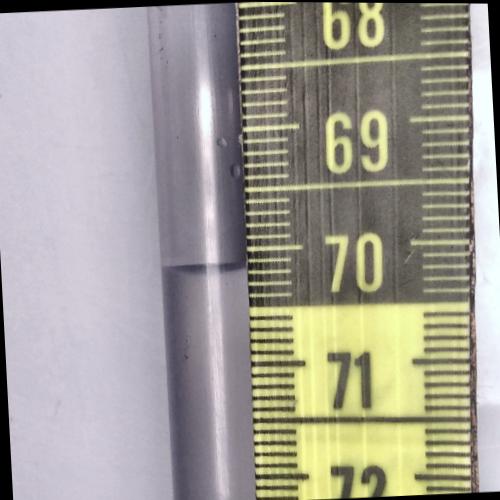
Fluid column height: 70.2 cm